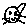
Label: cat